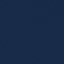
Land use / land cover: SeaLake